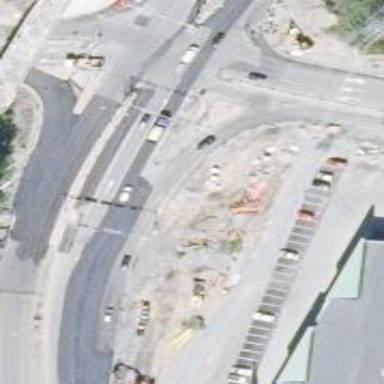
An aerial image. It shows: Primary link road with asphalt surface.